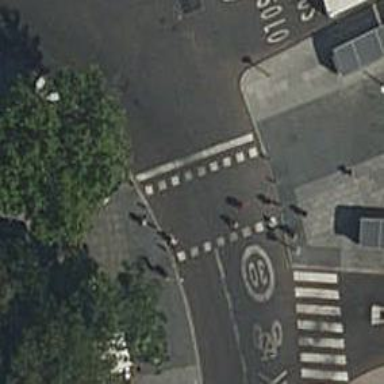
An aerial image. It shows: Crossing with traffic signals.